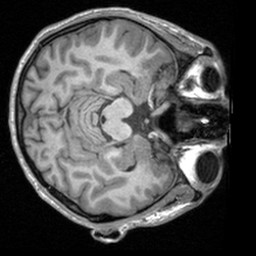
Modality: T1w
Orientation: axial
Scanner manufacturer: siemens
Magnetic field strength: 3 T
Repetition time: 1.9 s
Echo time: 0.00226 s